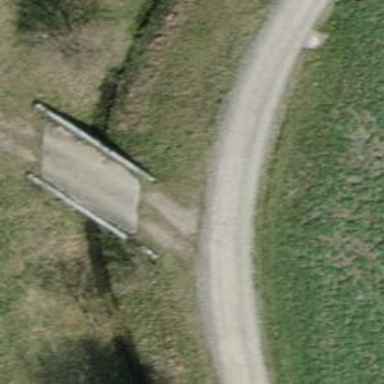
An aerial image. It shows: Concrete bridge over grade1 track.